Interaction volume radius: 10 \u00c5
Interaction volume height: 25 \u00c5
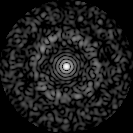
Disorder parameter: 0.8069